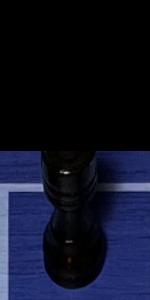
Label: Rook_Black